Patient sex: F
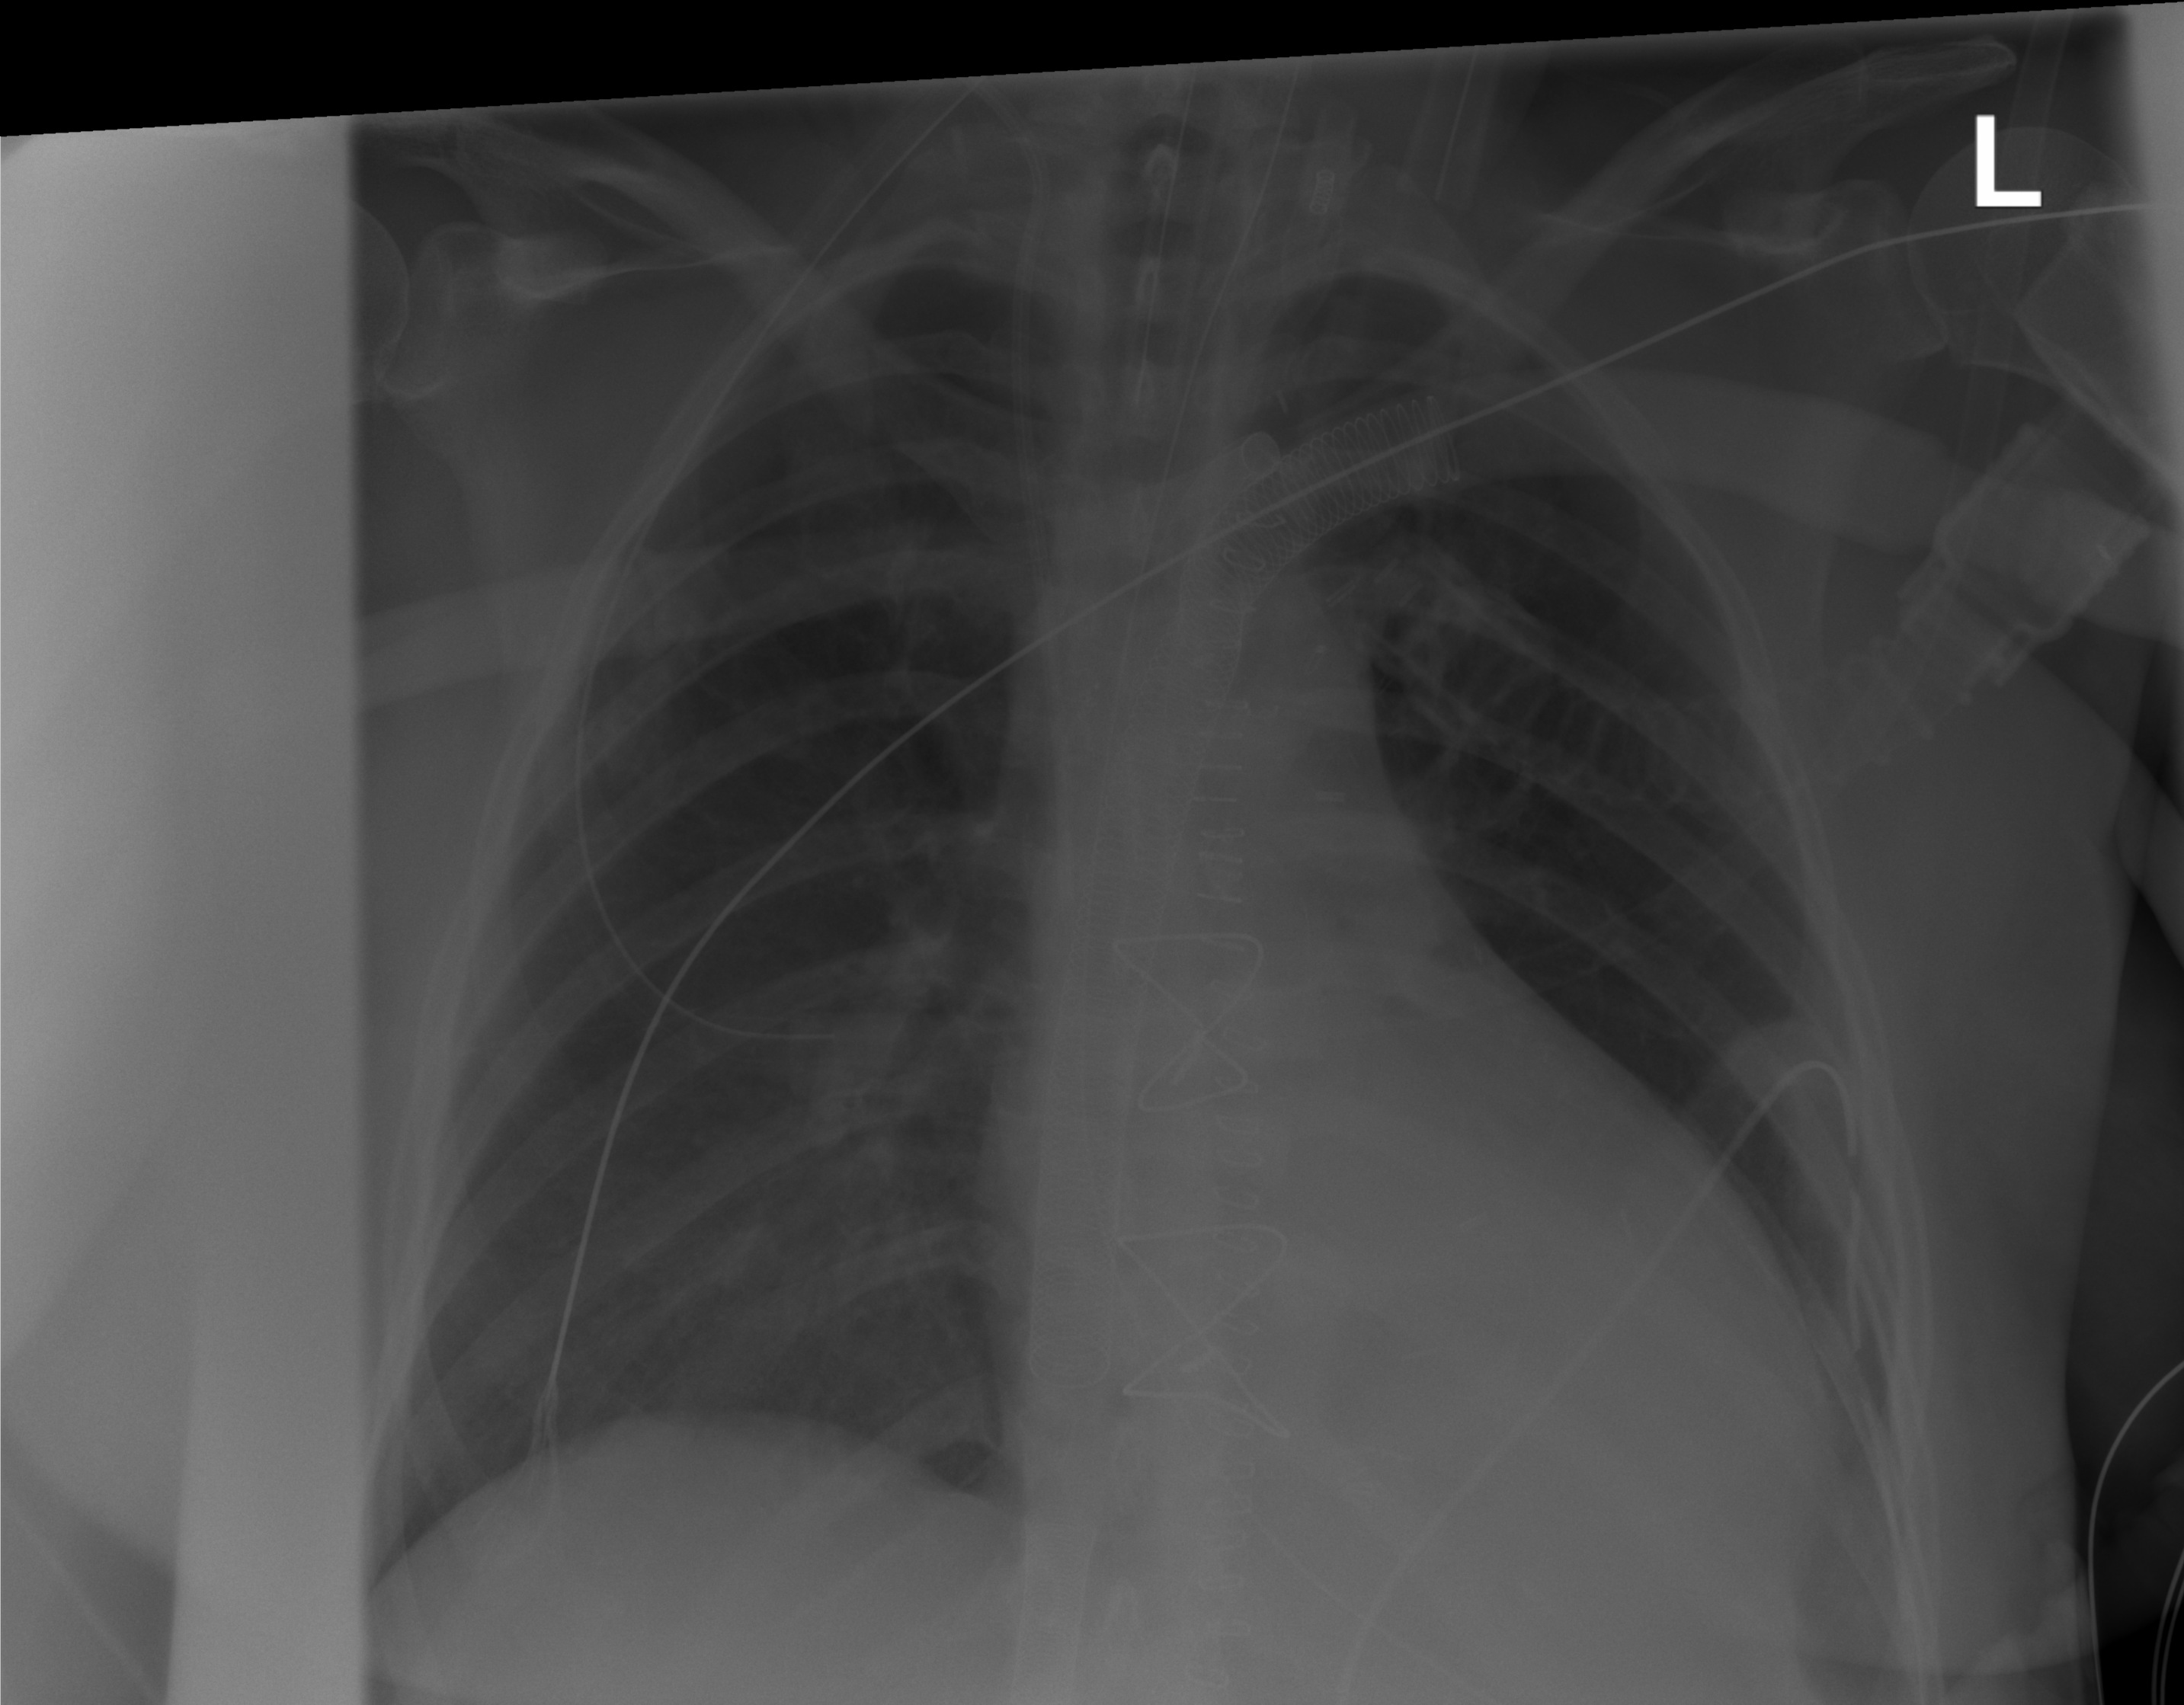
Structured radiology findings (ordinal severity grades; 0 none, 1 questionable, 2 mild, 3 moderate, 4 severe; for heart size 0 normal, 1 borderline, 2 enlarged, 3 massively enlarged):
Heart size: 2
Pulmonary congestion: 0
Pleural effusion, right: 0
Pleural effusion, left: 1
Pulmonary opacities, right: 0
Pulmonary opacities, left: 0
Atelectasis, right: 0
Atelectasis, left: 2